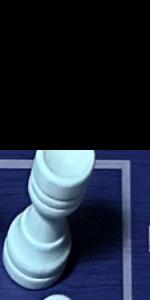
Label: Rook_White